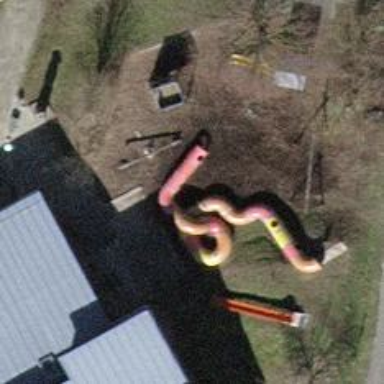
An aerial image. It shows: Pipe at the playground.